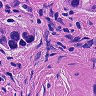
Metastatic tissue present: yes